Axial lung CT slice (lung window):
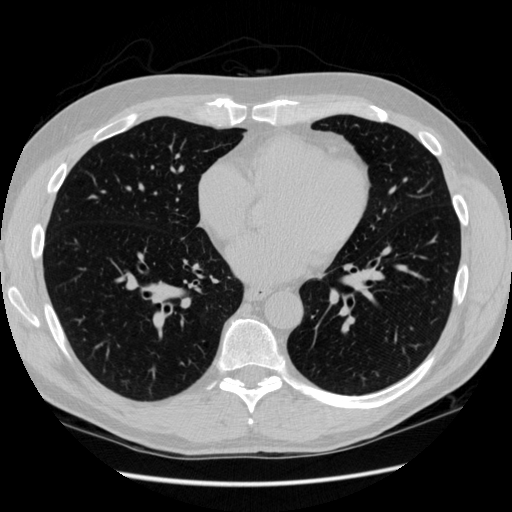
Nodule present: no